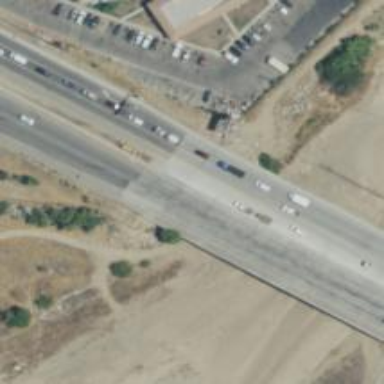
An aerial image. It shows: Trunk road bridge.